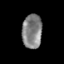
Tissue: skin
Cell type: Epithelial cells
Senescence score: 0.2351
Nuclear area (px): 662
Mean DAPI intensity: 130.529